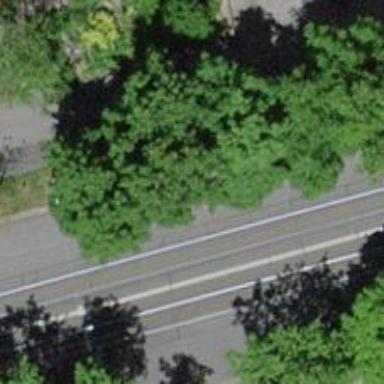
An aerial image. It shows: Avenue lined with broadleaved deciduous trees.